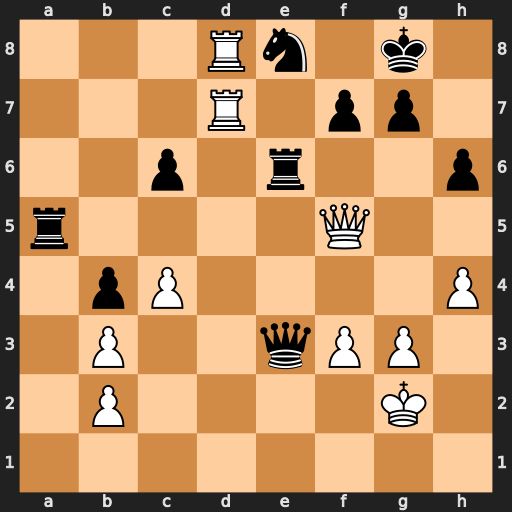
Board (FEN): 3Rn1k1/3R1pp1/2p1r2p/r4Q2/1pP4P/1P2qPP1/1P4K1/8
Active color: w
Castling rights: -
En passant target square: -
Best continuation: Rxe8+ Rxe8 Qxf7+ Kh8 Qxg7#